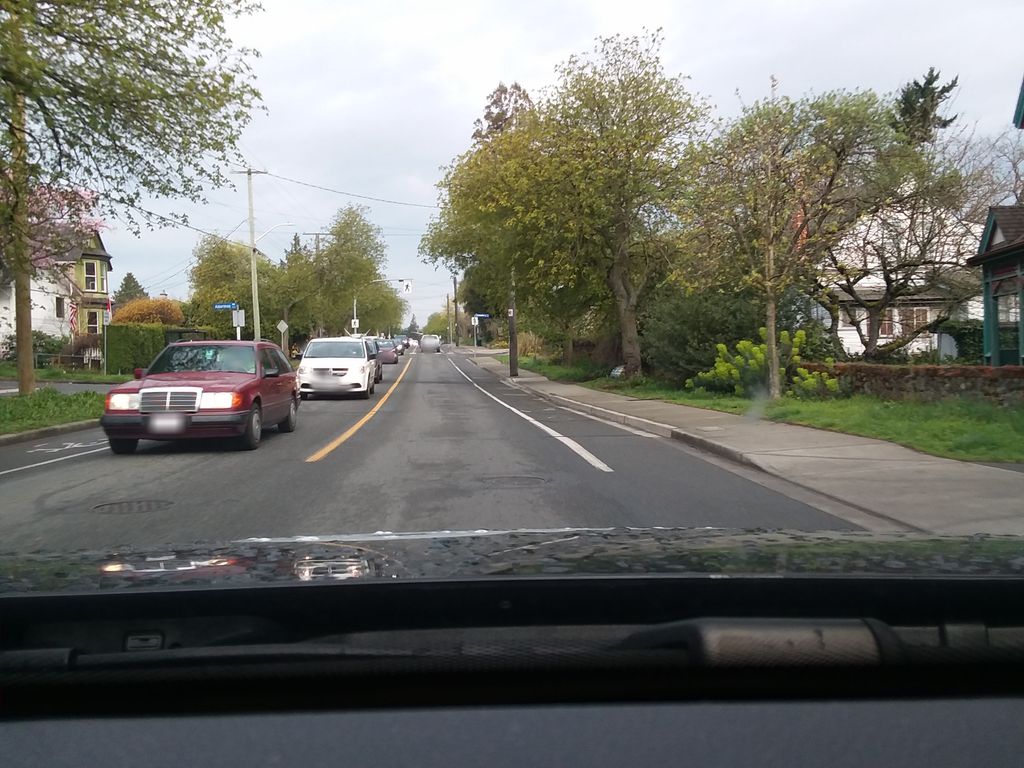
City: victoria